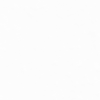
Label: not_dusty